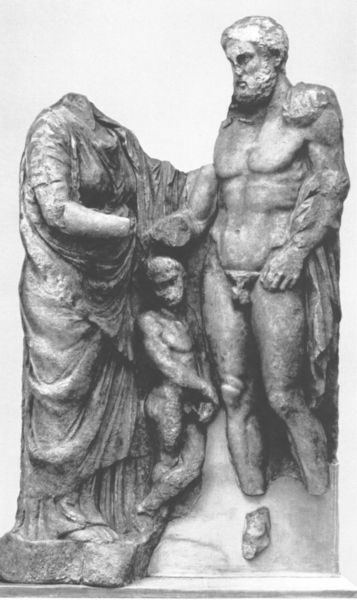
Titel: Niobide aus S. Maria Capua Vetere
Institution: Budapest, Museum der bildenden Künste
Schlagwörter: fuß, kopf, mann, nackt, umhang, brust, ellbogen, frau, grau, kleid, marmor, mitte, schwarz, weiss, alt, bart, jung, arme, falten, sockel, stehen, stein, hals, hände, gewand, mantel, reich, familie, kind, skulptur, statue, angst, falte, nabel, bauch, plastik, podest, zeigen, muskulös, knabe, philosoph, barfuß, reichen, rom, fragment, kaputt, götter, toga, griechisch, brus, tunika, grieche, kopflos, römisch, bildhauer, ohne, sixpack, gemächt, fehlt, angs, kein kopf